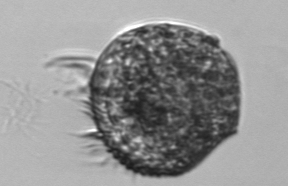
Label: Strombidium_morphotype1